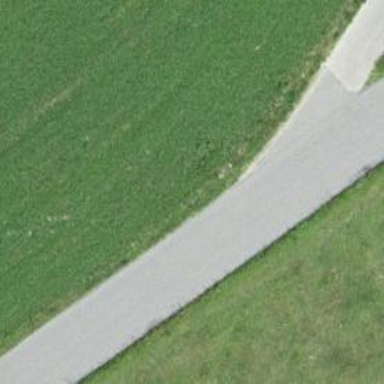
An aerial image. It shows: Concrete agricultural track with grade 2 quality. Suitable for agricultural vehicles.